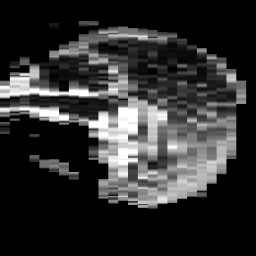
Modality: ADC
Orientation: sagittal
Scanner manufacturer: philips
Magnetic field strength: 3 T
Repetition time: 4.726 s
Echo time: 0.06104 s